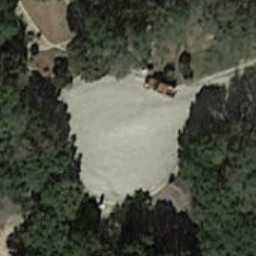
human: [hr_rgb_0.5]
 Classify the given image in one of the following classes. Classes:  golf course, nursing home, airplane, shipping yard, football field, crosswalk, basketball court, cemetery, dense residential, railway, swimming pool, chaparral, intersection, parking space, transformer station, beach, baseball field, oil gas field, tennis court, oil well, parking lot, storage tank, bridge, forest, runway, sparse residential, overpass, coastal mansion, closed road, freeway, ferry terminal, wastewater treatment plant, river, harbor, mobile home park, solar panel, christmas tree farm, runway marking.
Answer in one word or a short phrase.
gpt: closed road